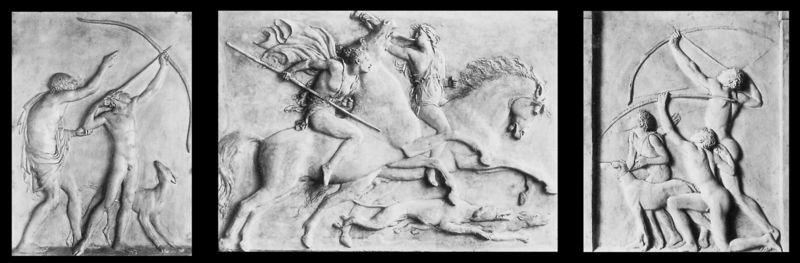
Titel: Amazonen-Triptychon
Künstler: Adolf von Hildebrand
Institution: München, Neue Pinakothek
Schlagwörter: himmel, mann, nackt, menschen, männer, schwarz, weiss, hund, hunde, tier, tot, toter, horn, wind, gewand, haare, mantel, pferd, pferde, mähne, reiten, relief, bogen, wehen, wild, zeigen, bögen, lamm, schaf, antike, waffen, jagd, jagdhund, windhund, springen, kniend, krieger, fresken, richtung, jagdhunde, speer, fresko, deuten, pfeil, diana, bellen, galopp, nach oben, jagdhorn, freske, schiessen, releif, zielen, bogenschützen, weht, pferkd